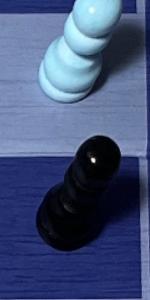
Label: Pawn_Black